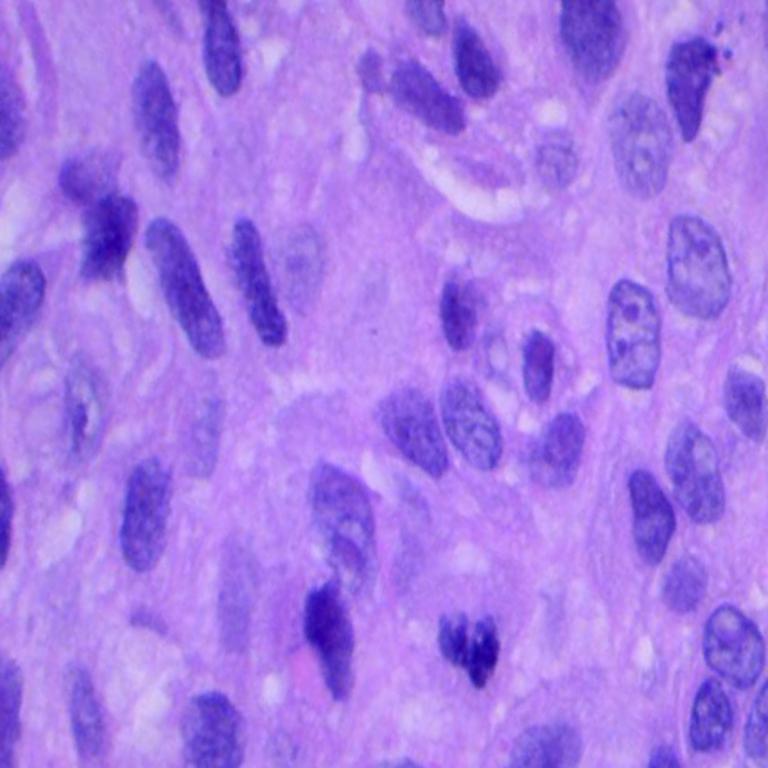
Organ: lung
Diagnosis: squamous carcinomas